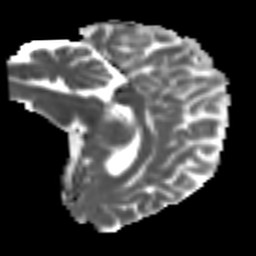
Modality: MD
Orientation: sagittal
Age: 26
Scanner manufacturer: siemens
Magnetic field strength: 3 T
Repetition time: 4.52 s
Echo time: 0.084 s